Question: I have a imageView and a linear layout inside a linear layout. It looks like this:

What I want to happen is have the second linear layout with all of the buttons and params be a fixed height, and then have the image view height be dynamic depending on whatever the size of the screen is. So if there is a large screen then the image will be large and the button and sliders will always be the same.
Here is a snippet of what I have:
'''
<LinearLayout xmlns:android="http://schemas.android.com/apk/res/android"
android:orientation="vertical"
android:layout_width="fill_parent"
android:layout_height="fill_parent"
android:layout_alignParentLeft="true"
android:layout_alignParentStart="true"
>
<ImageView
android:id="@+id/imgPreview"
android:layout_width="match_parent"
android:layout_height="400dp"
android:visibility="visible"
android:layout_gravity="center_vertical|right"
android:layout_alignParentTop="true"
android:layout_alignParentLeft="true"
android:layout_alignParentStart="true"
android:layout_alignParentRight="true"
android:layout_alignParentEnd="true"
android:scaleType="centerCrop"
/>
<LinearLayout
android:orientation="vertical"
android:layout_width="match_parent"
android:layout_height="fill_parent">
'''
Is there an easy way to do this?
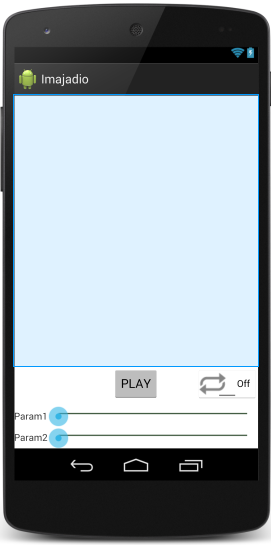
Answer: You can do this by giving the 'ImageView' a 'layout_height' of '0dp' and setting its 'layout_weight' to '1'. The inner 'LinearLayout' will have its 'layout_height' set to 'wrap_content'.
'''
<LinearLayout xmlns:android="http://schemas.android.com/apk/res/android"
android:orientation="vertical"
android:layout_width="fill_parent"
android:layout_height="fill_parent"
android:layout_alignParentLeft="true"
android:layout_alignParentStart="true" >
<ImageView
android:id="@+id/imgPreview"
android:layout_width="match_parent"
android:layout_height="0dp"
android:layout_weight="1"
android:visibility="visible"
android:scaleType="centerCrop" />
<LinearLayout
android:orientation="horizontal"
android:layout_width="match_parent"
android:layout_height="wrap_content" >
<Your button and slider content here>
</LinearLayout>
</LinearLayout>
'''